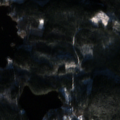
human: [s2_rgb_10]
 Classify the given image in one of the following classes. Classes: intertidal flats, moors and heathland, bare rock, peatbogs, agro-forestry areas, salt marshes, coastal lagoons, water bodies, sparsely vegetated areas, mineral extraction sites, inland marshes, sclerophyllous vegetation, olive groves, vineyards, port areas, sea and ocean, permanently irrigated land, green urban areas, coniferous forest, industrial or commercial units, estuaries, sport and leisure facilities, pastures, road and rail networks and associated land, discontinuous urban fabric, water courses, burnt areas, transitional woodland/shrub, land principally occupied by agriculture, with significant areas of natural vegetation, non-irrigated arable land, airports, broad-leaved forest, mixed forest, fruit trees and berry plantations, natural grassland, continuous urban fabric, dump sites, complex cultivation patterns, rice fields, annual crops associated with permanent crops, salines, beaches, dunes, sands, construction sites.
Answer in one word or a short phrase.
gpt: coniferous forest, mixed forest, water bodies